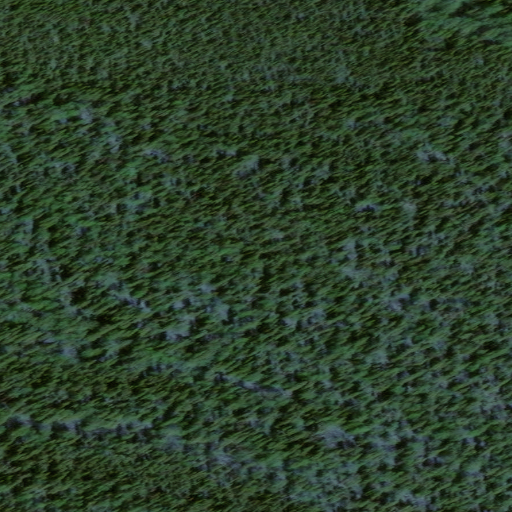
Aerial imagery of mountain in Alaska named Mount Ella containing only unknown